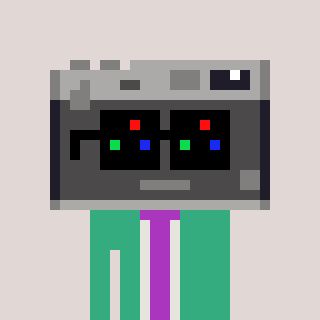
a pixel art character with square black sunglasses, a camera-shaped head and a teal-colored body on a warm background